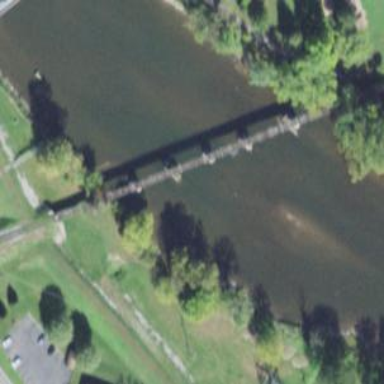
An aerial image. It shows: Pier supporting bridge.